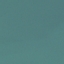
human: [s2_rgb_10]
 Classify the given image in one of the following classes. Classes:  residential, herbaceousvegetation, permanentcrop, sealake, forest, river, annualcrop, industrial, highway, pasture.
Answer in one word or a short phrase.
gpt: SeaLake